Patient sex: M
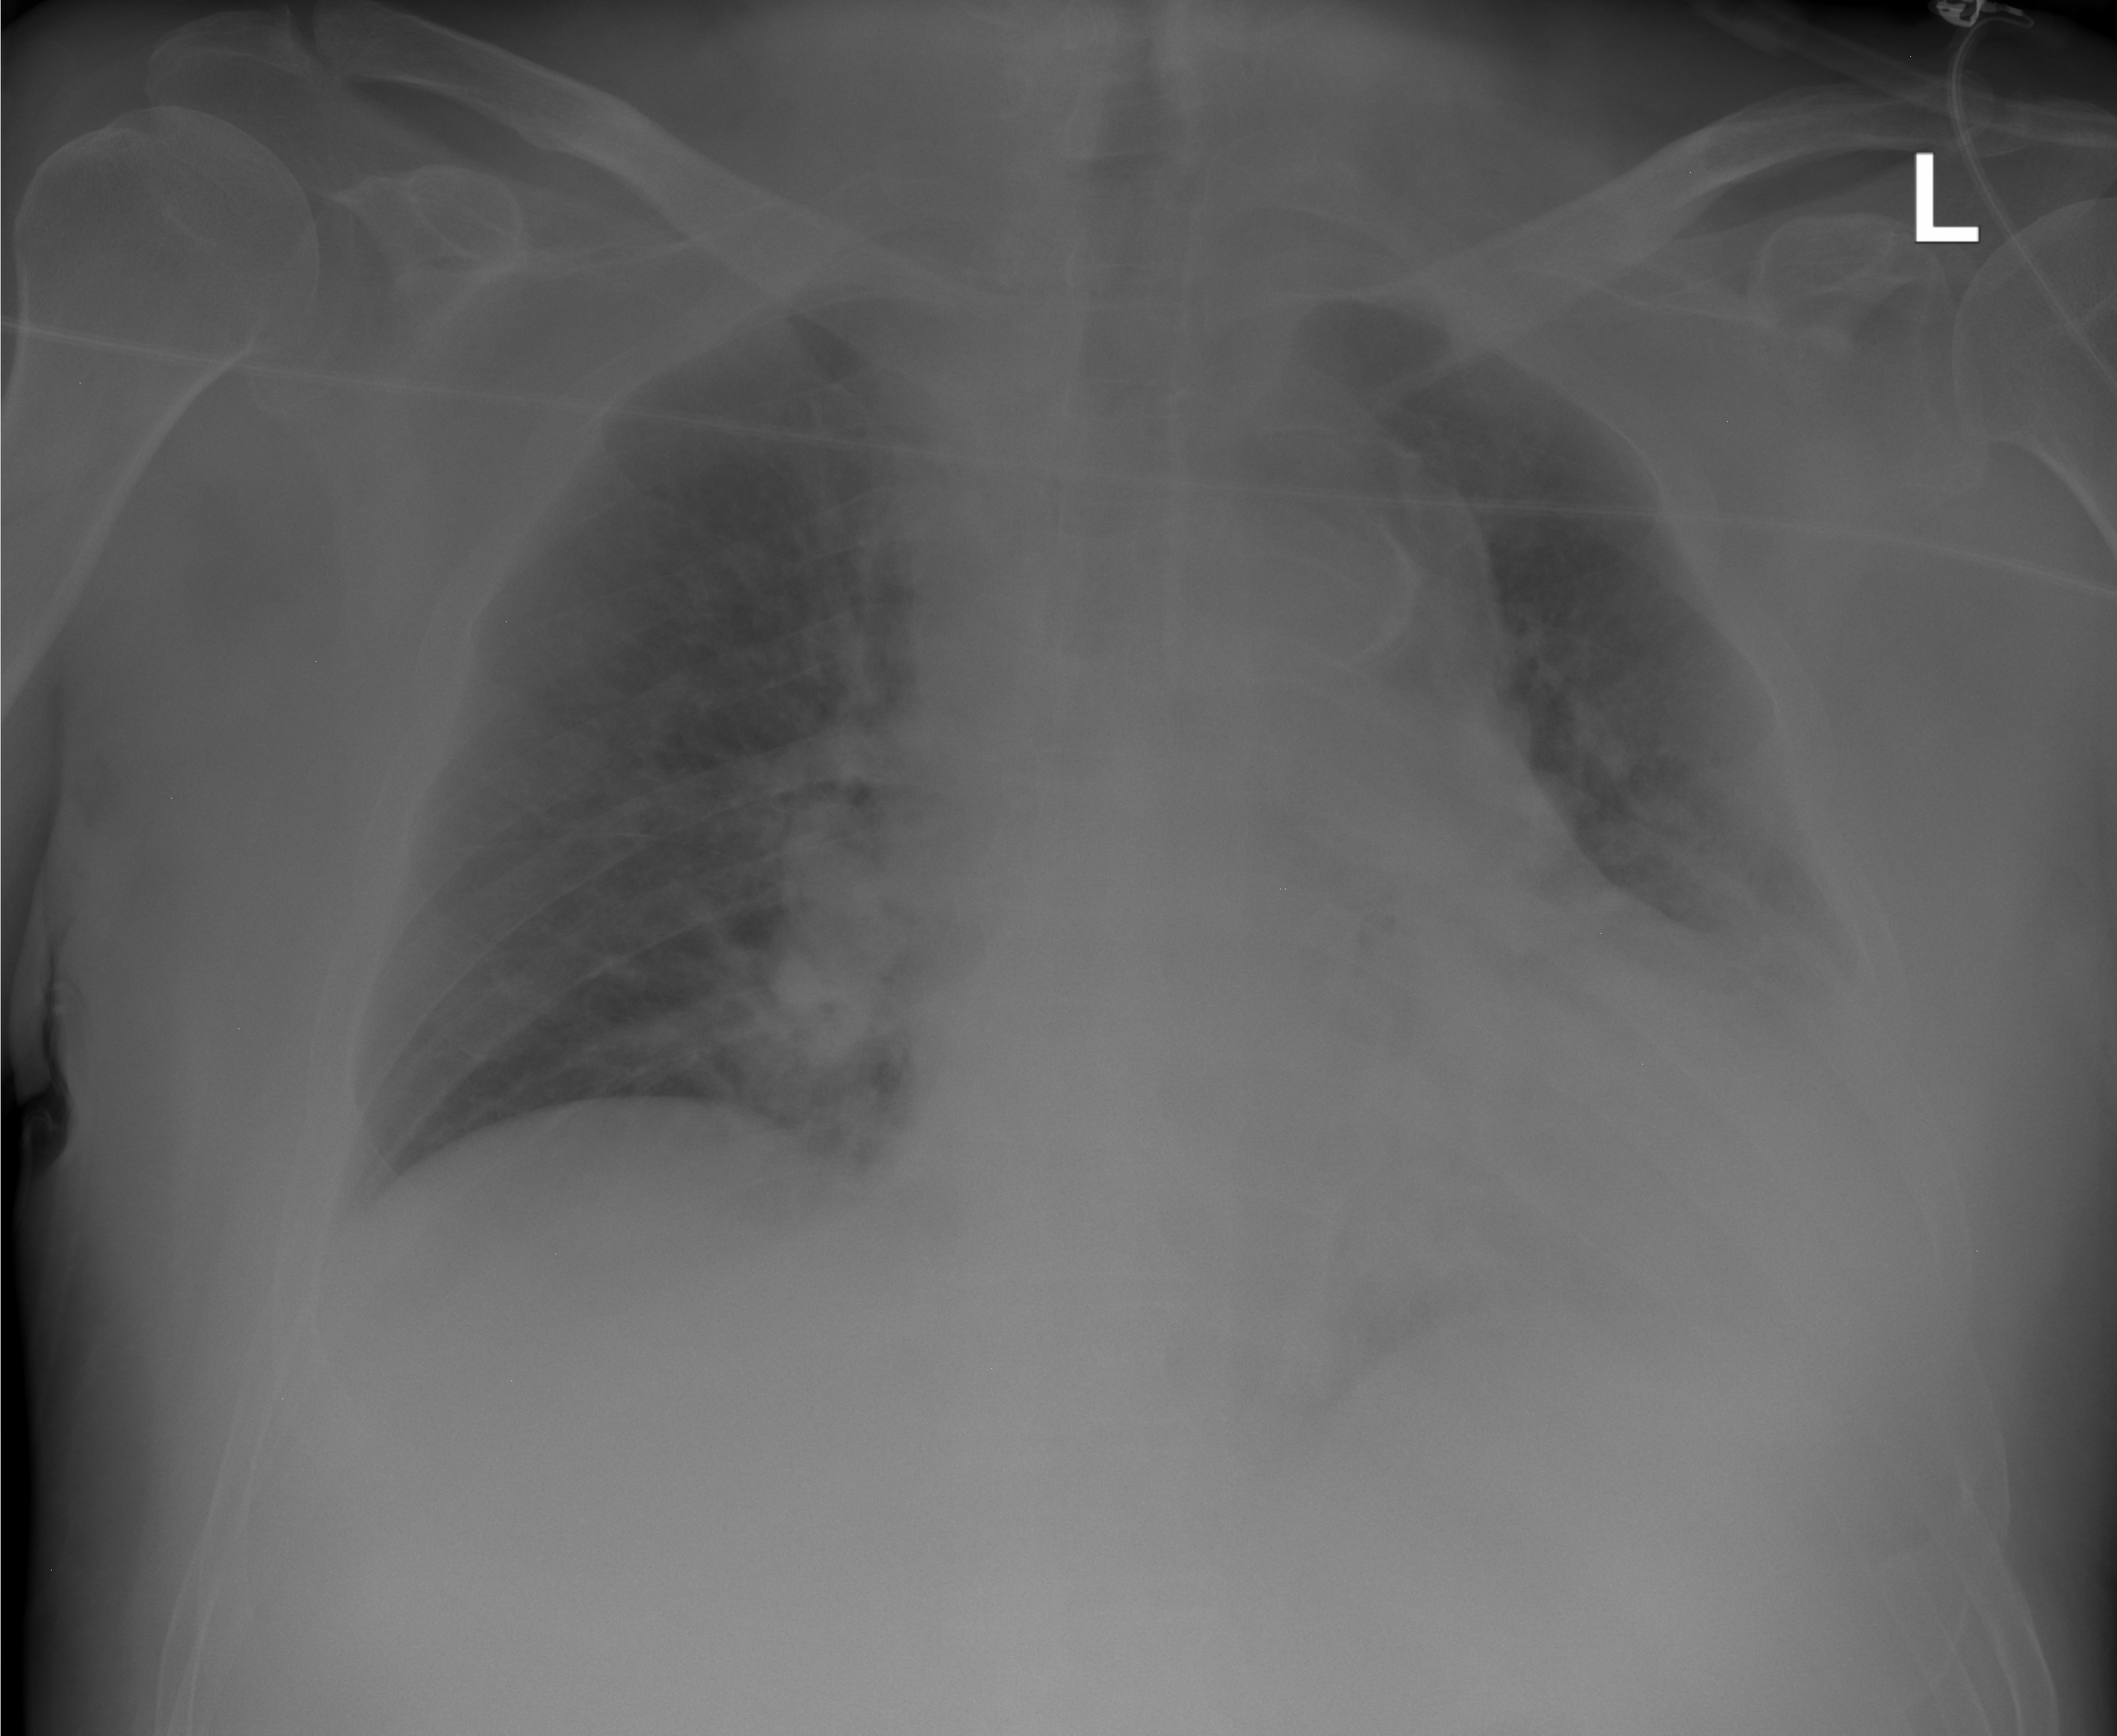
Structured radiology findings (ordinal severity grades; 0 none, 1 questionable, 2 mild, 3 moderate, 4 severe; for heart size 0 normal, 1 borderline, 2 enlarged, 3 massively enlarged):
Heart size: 3
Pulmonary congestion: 2
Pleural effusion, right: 0
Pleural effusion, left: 0
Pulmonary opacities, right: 0
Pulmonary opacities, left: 0
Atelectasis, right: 0
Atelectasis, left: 0